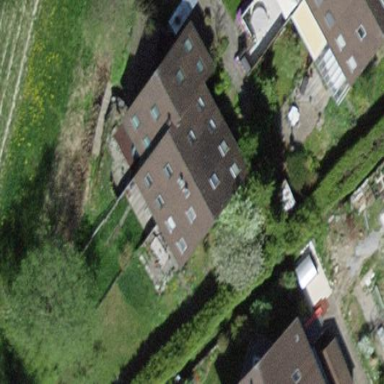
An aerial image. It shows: Terrace building.